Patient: sex M, age 81
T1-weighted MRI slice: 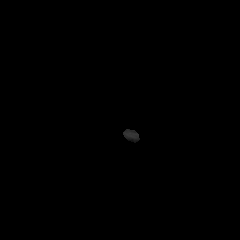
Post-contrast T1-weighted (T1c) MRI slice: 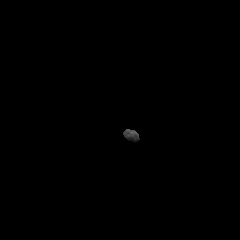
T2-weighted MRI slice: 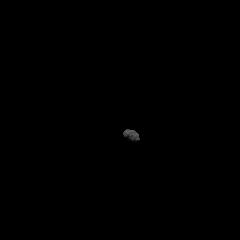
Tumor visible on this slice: no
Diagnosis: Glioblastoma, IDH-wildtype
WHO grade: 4